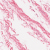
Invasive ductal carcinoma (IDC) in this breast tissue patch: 0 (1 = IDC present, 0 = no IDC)